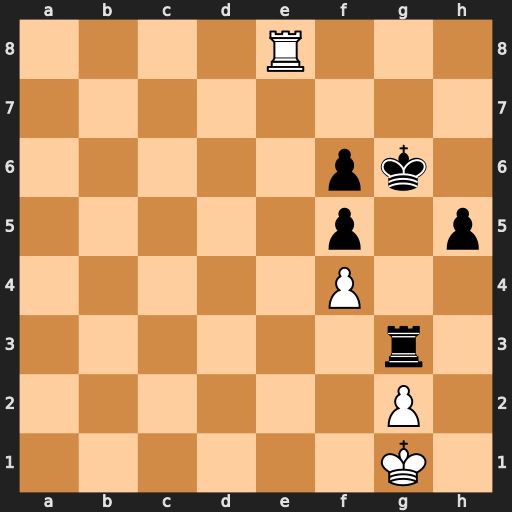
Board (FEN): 4R3/8/5pk1/5p1p/5P2/6r1/6P1/6K1
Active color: w
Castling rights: -
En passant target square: -
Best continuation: Rg8+ Kh6 Rxg3